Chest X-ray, PA view. Patient: 26 years old, sex F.
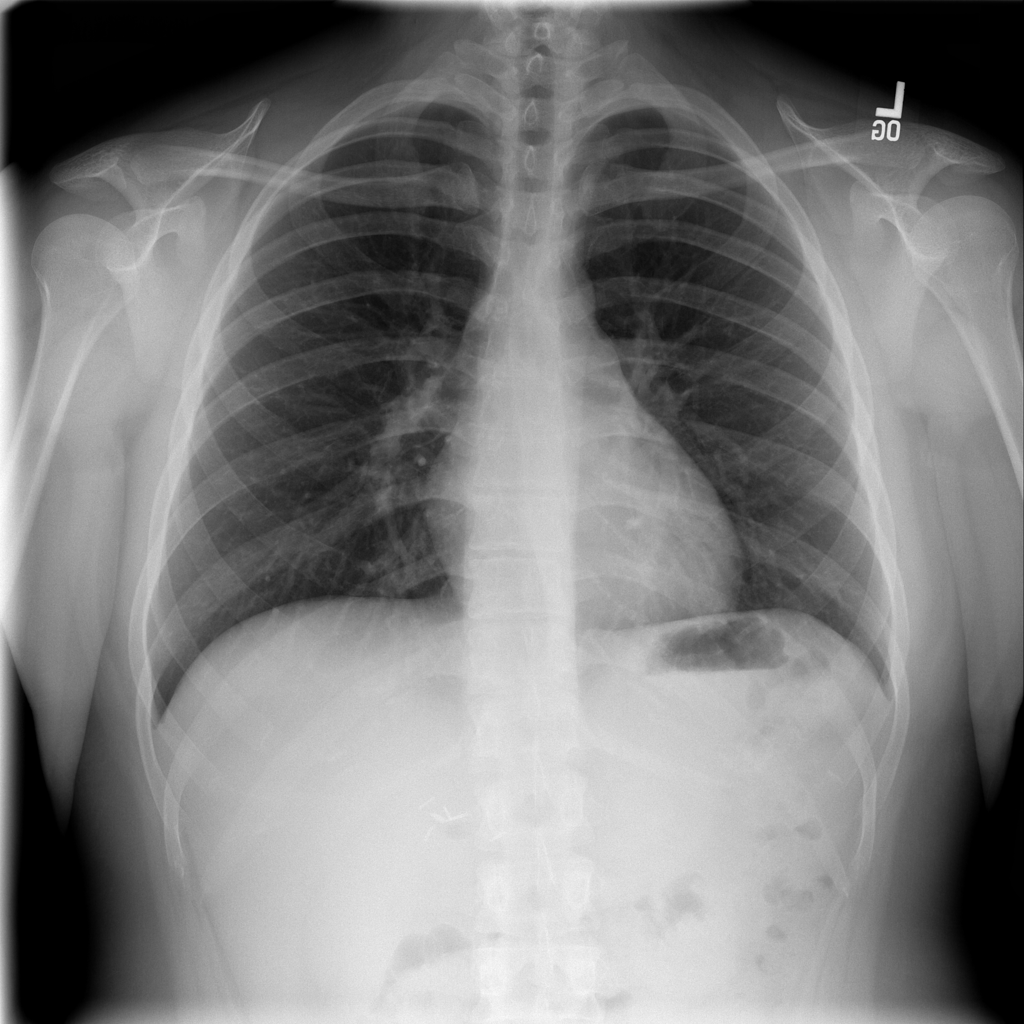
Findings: No Finding